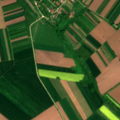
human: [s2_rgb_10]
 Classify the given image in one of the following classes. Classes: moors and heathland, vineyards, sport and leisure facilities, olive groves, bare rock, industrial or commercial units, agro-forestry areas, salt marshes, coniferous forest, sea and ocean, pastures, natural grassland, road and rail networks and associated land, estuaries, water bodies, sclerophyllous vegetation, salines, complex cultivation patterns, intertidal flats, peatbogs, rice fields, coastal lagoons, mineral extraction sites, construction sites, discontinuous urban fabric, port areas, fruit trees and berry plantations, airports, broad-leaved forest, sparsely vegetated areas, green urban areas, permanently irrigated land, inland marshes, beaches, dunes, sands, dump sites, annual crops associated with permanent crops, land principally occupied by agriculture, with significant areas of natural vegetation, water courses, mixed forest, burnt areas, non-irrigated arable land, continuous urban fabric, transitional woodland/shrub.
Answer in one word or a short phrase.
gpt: non-irrigated arable land, land principally occupied by agriculture, with significant areas of natural vegetation